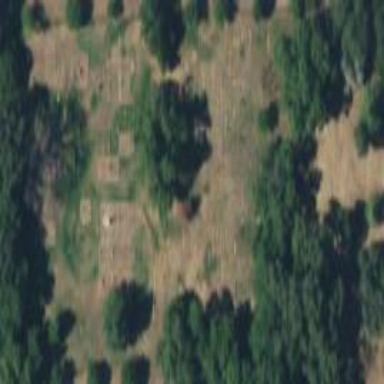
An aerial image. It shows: Cemetery.